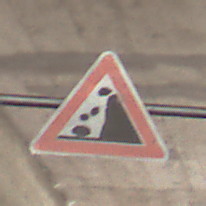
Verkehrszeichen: SteinschlagRechts
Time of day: Midday
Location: Roofed (Tunnel)
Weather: NotSpecified
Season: NotSpecified
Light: Natural